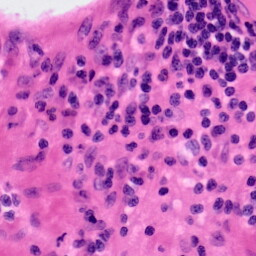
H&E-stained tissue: Colon